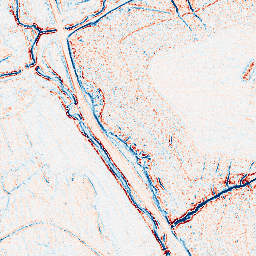
Category: edge_preserving
Decomposition family: bilateral
Decomposition parameters: d: 5
sigma_color: 25
sigma_space: 50
Upsampling method: sinc_hamming
Upsampling parameters: scale: 2
kernel_size: 4
Upsampling scale: 2